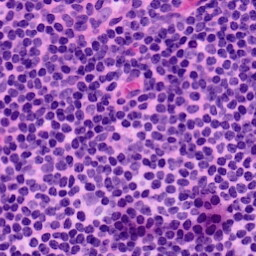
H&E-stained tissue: LymphNode